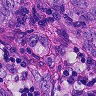
Metastatic tissue present: yes